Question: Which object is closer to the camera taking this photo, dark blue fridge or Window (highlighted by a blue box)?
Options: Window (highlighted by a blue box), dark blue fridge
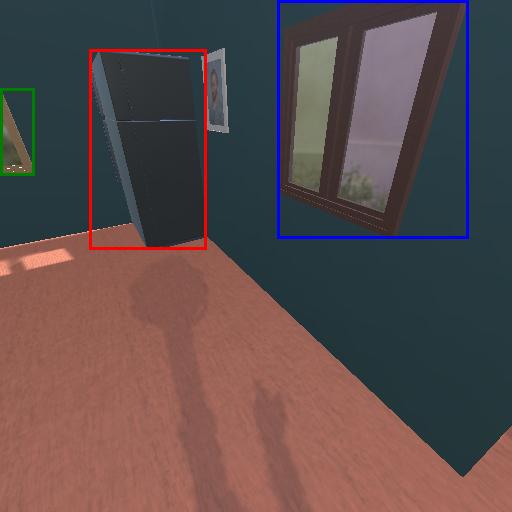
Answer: Window (highlighted by a blue box)